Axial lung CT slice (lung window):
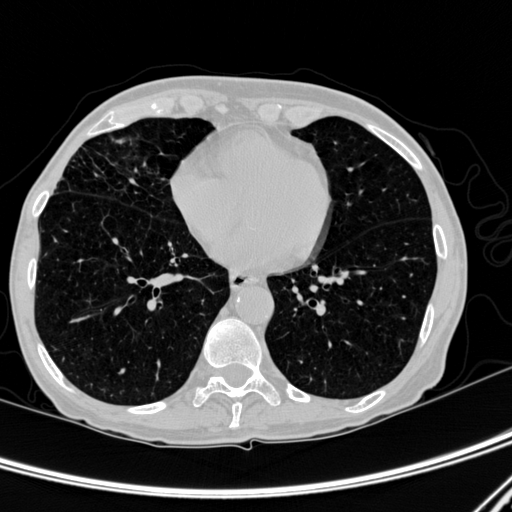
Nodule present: no